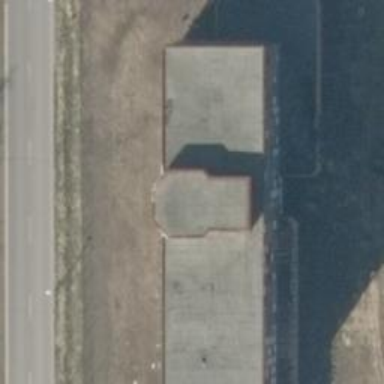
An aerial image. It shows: Office building.